Interaction volume radius: 10 \u00c5
Interaction volume height: 25 \u00c5
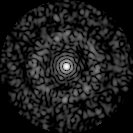
Disorder parameter: 0.8473